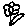
Label: flower